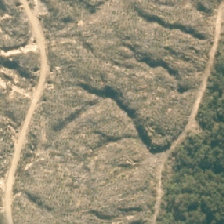
Land cover: harvested_forest